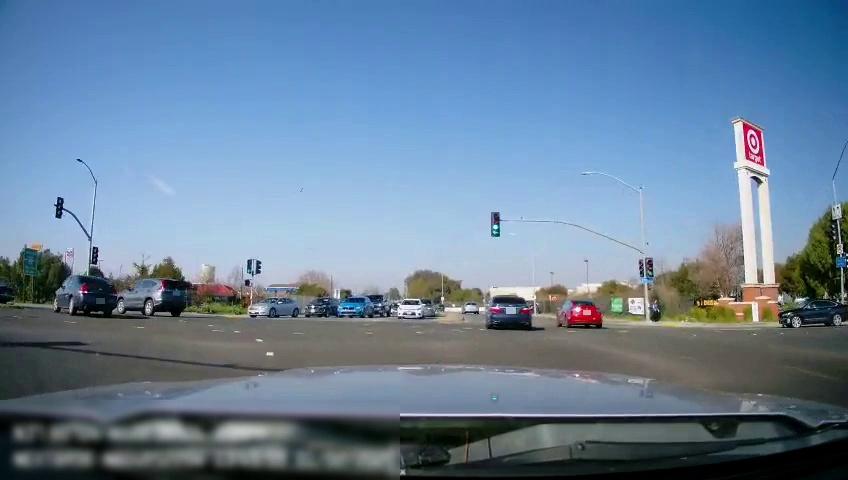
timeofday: Day
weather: Sunny
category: Drivable Space
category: Vehicles | Car
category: Vehicles | SUV
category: Vehicles | Car
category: Vehicles | Car
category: Vehicles | Car
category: Vehicles | Truck
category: Vehicles | Car
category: Vehicles | Car
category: Vehicles | Car
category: Vehicles | SUV
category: Pedestrians
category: Vehicles | Car
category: Vehicles | Car
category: Vehicles | Car
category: Vehicles | SUV
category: Vehicles | Car
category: Lanes | Opposite Lane
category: Lanes | Opposite Lane
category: Lanes | Current Lane
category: Traffic | Lights
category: Traffic | Lights
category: Traffic | Lights
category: Traffic | Lights
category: Traffic | Lights
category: Traffic | Signs
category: Traffic | Signs
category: Traffic | Lights
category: Traffic | Lights
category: Traffic | Lights
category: Traffic | Lights
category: Traffic | Signs
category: Traffic | Signs